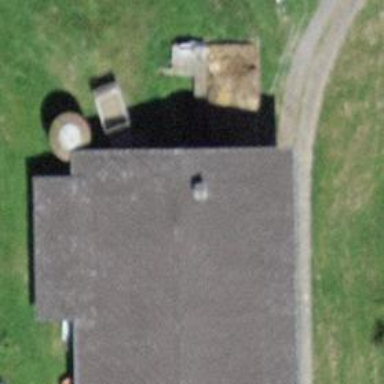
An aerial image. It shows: Barn.